Interaction volume radius: 10 \u00c5
Interaction volume height: 30 \u00c5
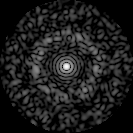
Disorder parameter: 0.8284